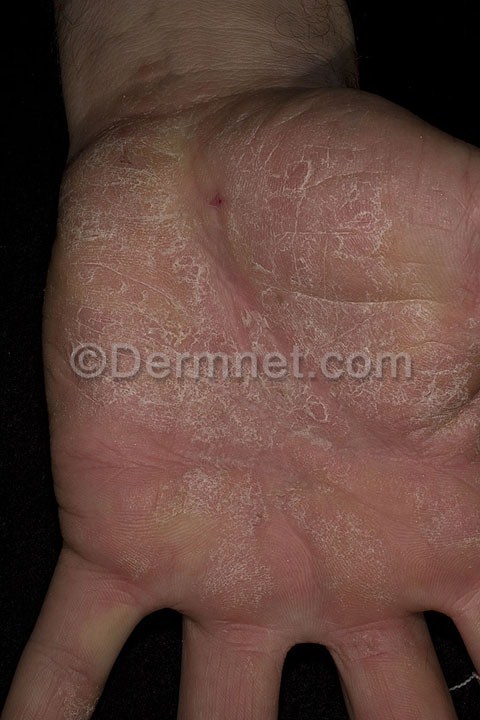
Disease: Psoriasis pictures Lichen Planus and related diseases